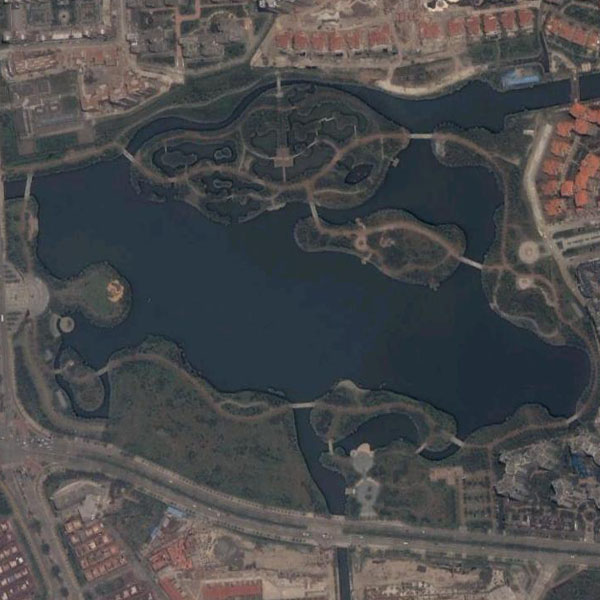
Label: Park